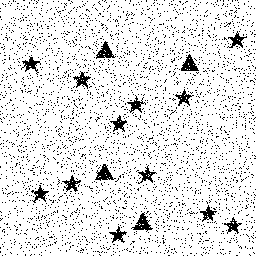
Squares: 0
Triangles: 4
Stars: 12
Total shapes: 16